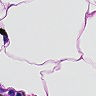
Metastatic tissue present: no